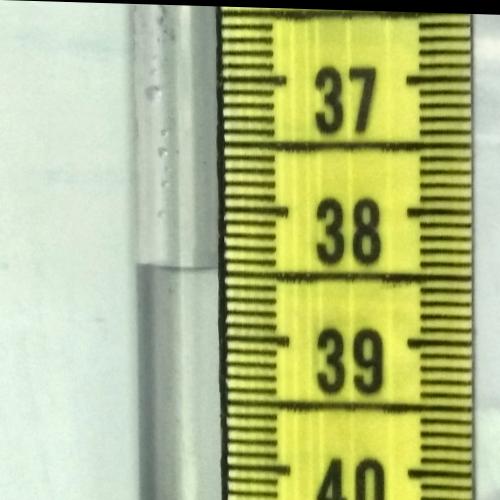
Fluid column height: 38.5 cm